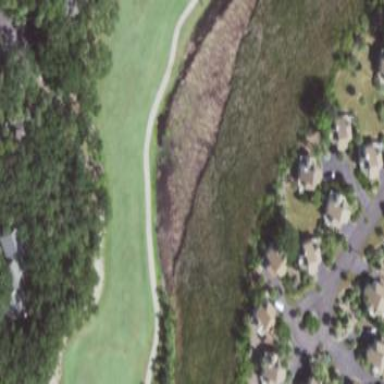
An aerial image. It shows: Golf fairway in the image.